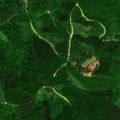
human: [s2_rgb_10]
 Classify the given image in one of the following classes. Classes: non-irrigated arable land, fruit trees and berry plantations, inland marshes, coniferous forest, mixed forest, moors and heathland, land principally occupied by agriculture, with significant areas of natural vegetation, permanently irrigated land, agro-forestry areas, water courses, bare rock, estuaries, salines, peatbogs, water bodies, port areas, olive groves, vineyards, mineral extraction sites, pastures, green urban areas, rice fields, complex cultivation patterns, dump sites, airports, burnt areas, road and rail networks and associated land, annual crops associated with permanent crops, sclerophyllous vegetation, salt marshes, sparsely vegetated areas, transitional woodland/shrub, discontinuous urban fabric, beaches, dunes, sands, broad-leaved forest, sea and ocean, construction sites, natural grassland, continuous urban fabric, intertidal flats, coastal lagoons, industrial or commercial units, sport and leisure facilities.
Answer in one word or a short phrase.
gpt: broad-leaved forest, mixed forest